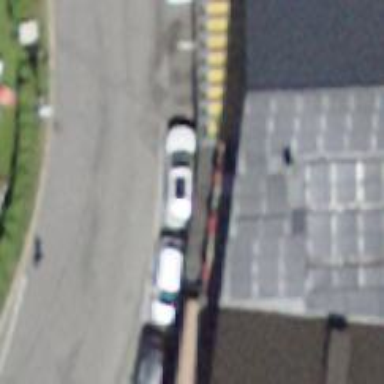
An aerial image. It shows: Convenience shop.